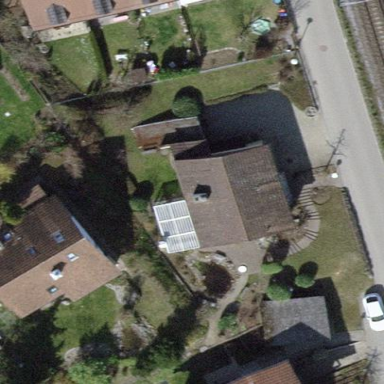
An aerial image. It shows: Detached building with gabled roof.